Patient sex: M
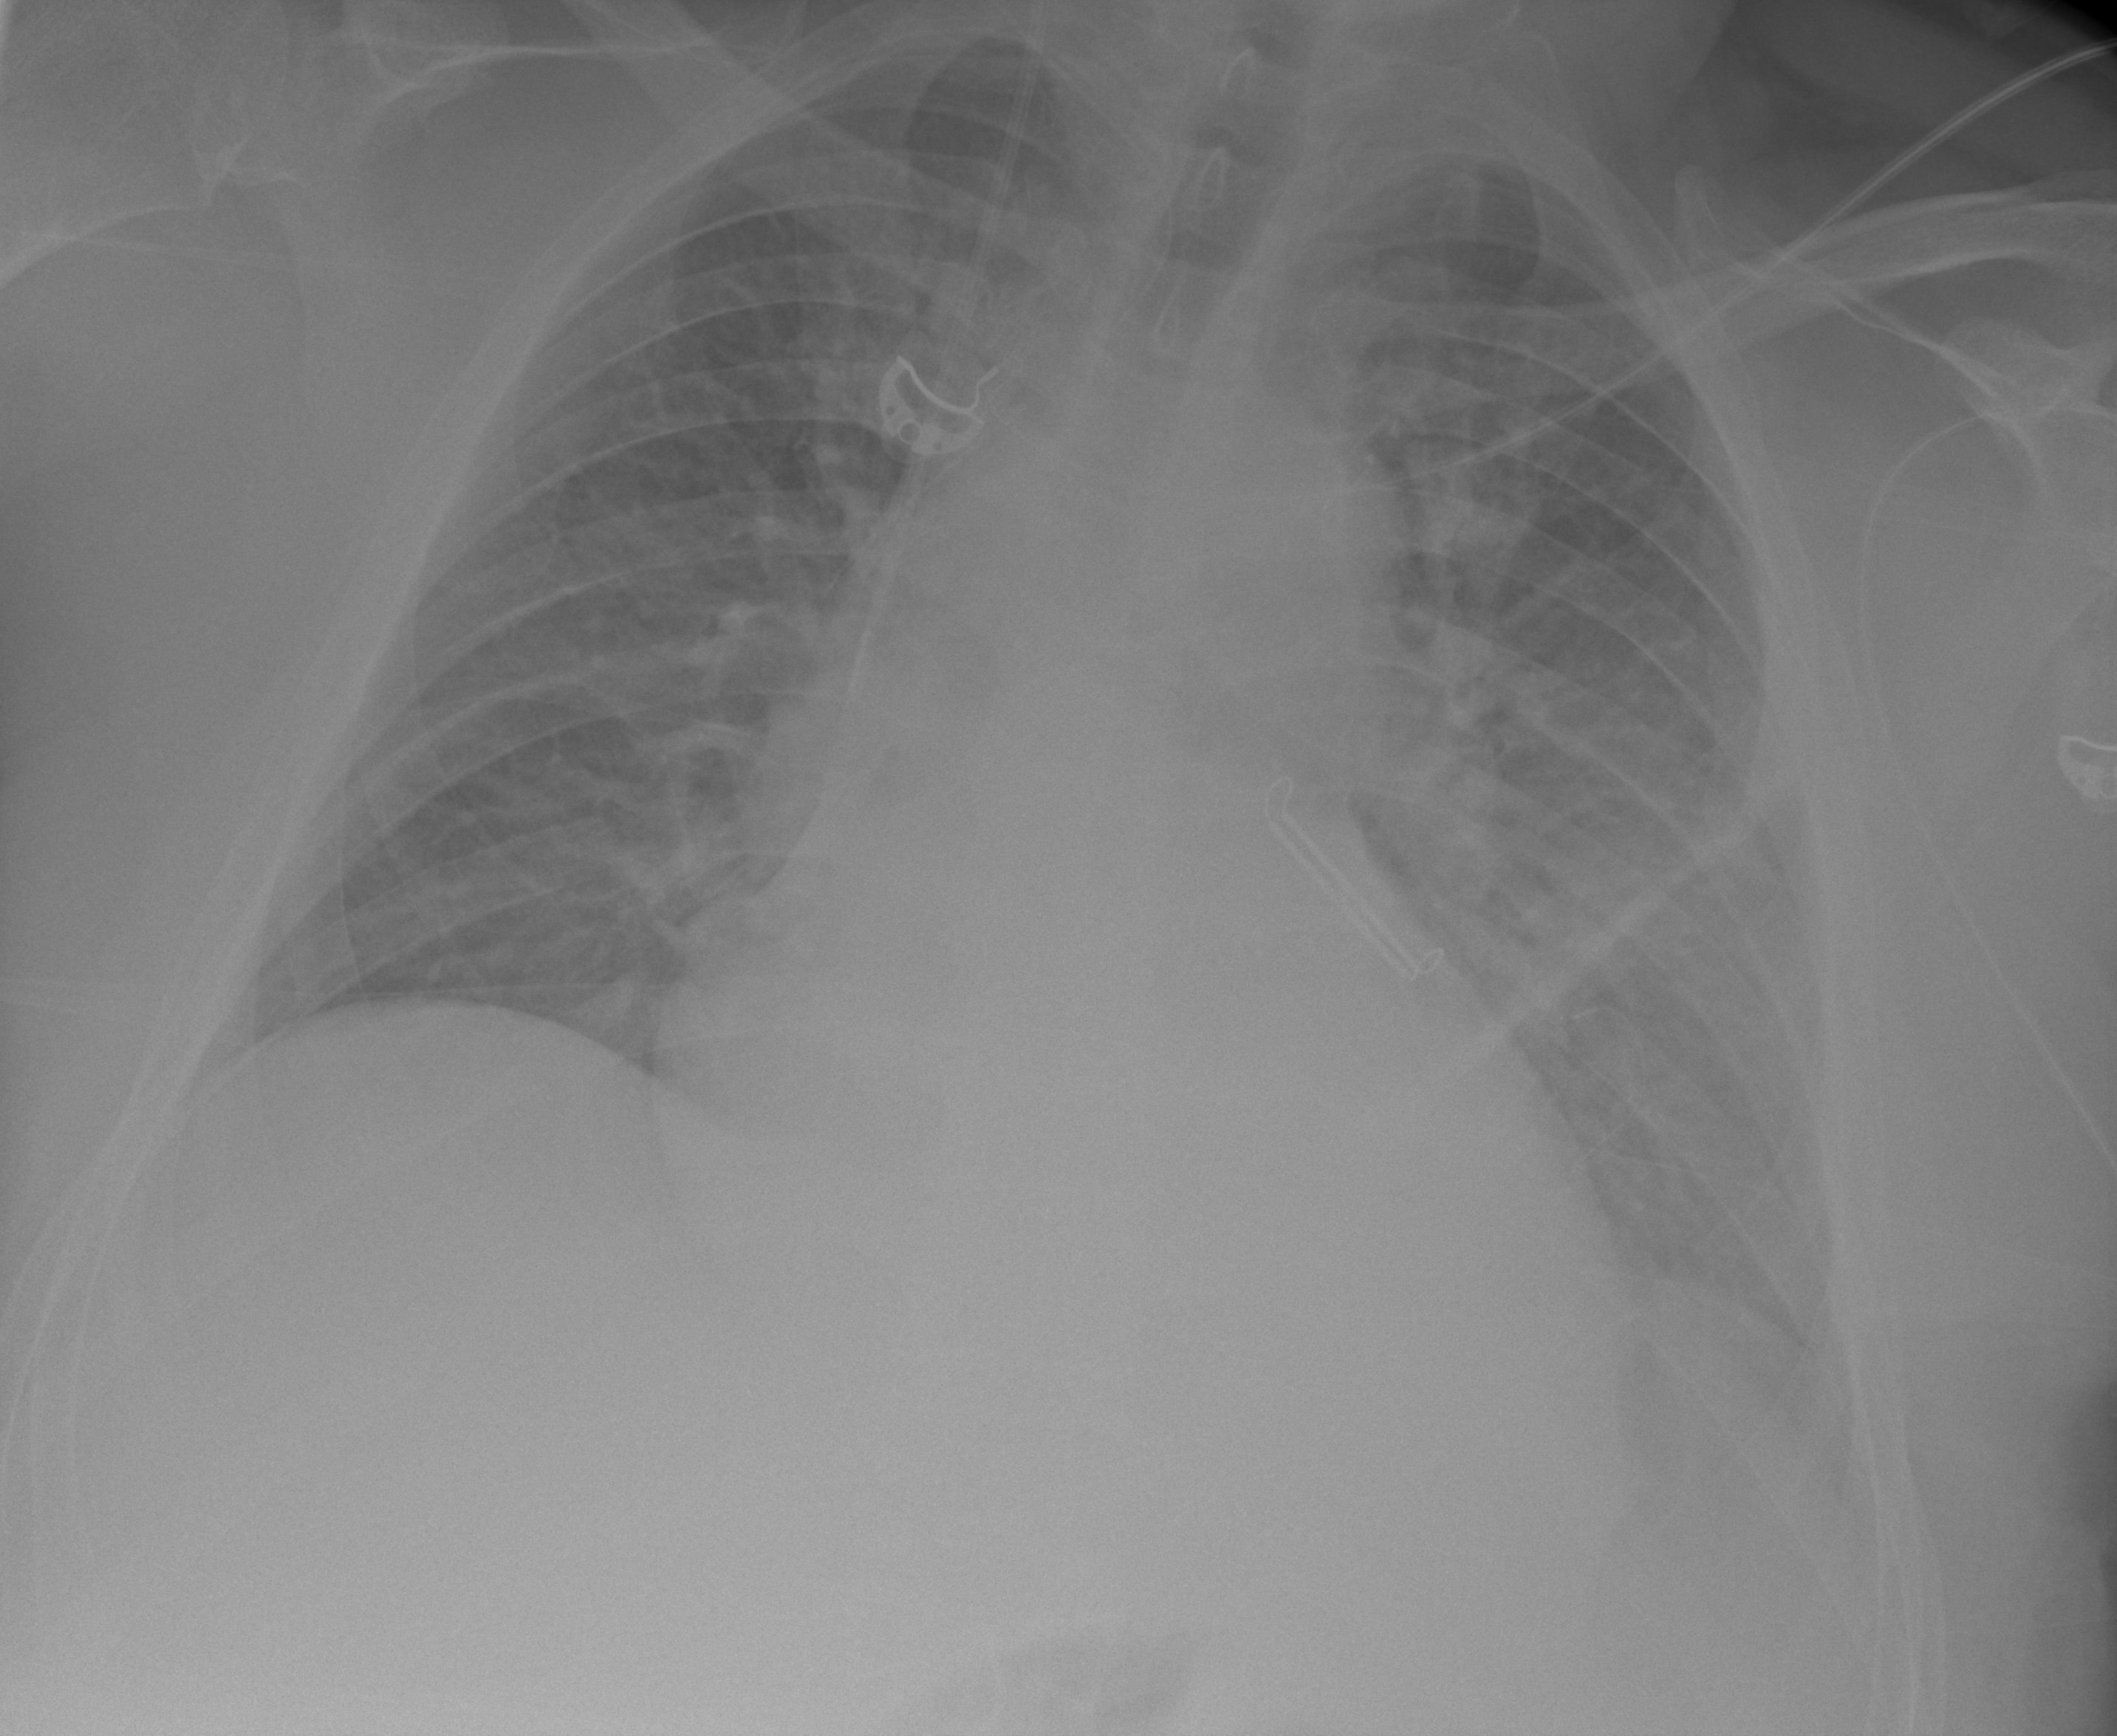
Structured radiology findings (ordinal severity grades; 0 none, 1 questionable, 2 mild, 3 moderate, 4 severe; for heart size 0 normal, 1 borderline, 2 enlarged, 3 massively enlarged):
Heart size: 2
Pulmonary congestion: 2
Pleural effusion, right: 0
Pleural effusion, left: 0
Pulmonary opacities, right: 0
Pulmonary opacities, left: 2
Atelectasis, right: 2
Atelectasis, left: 0